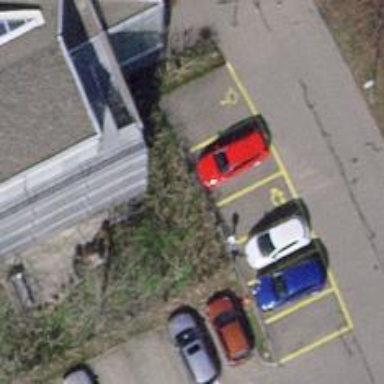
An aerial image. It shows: Car-sharing service available at this location.